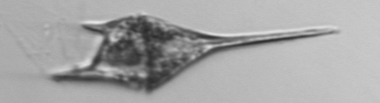
Label: Tripos_lineatus